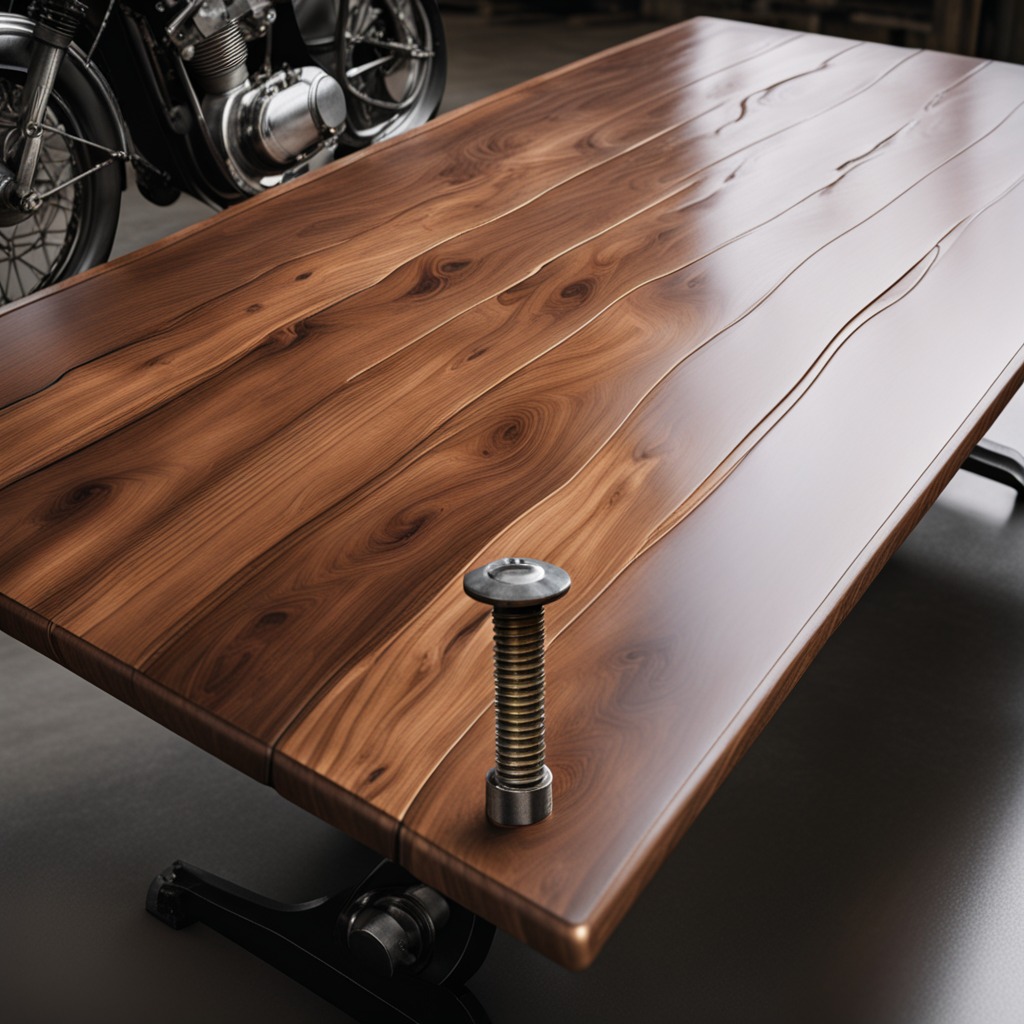
A metal screw lies on the oil-spilled wooden table in a vintage motorcycle garage.